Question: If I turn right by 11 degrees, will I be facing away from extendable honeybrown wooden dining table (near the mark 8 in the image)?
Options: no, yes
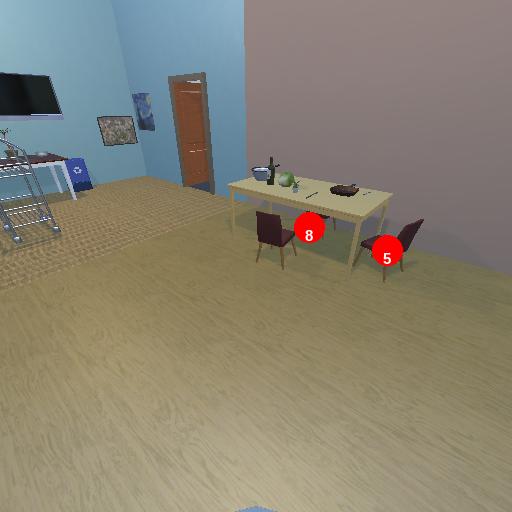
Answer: no